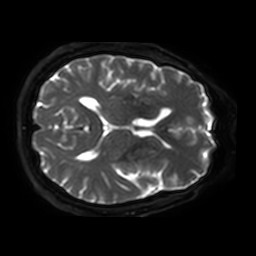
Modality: ADC
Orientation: axial
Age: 61
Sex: male
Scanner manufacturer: philips
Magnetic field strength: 3 T
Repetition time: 3.799 s
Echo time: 0.06134 s